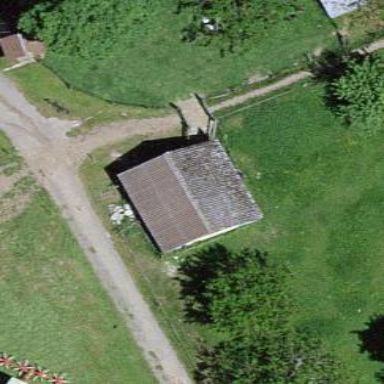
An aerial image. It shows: Garage.